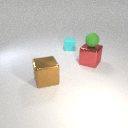
large red metal cube in front of small cyan rubber cube